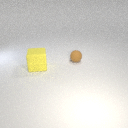
large yellow rubber cube in front of small brown rubber sphere